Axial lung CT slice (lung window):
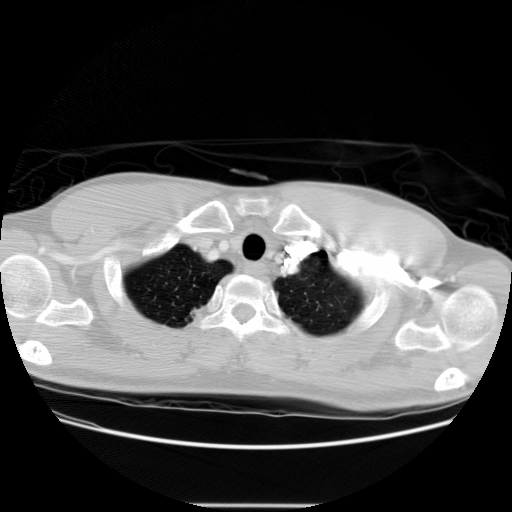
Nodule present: no